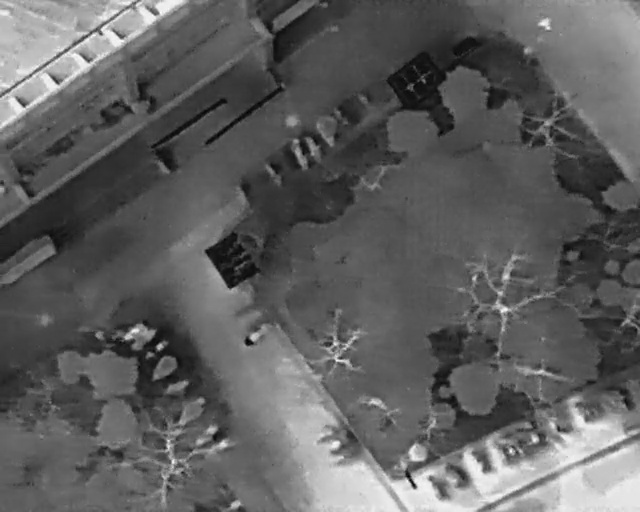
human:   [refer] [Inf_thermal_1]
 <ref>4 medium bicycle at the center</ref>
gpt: <box>[[39, 60, 41, 68, 139], [35, 36, 40, 38, 154], [39, 31, 45, 33, 149], [44, 28, 49, 31, 157]]</box>

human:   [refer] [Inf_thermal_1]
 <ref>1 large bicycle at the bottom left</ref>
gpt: <box>[[27, 76, 30, 84, 142]]</box>

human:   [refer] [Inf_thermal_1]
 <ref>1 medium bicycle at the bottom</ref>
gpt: <box>[[65, 93, 70, 96, 147]]</box>

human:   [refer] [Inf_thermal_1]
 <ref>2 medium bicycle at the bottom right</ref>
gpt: <box>[[68, 90, 73, 95, 144], [72, 87, 76, 90, 145]]</box>